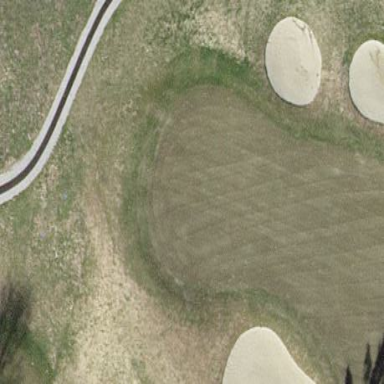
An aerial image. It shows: Green golf area with grass land use.